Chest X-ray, AP view. Patient: 33 years old, sex F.
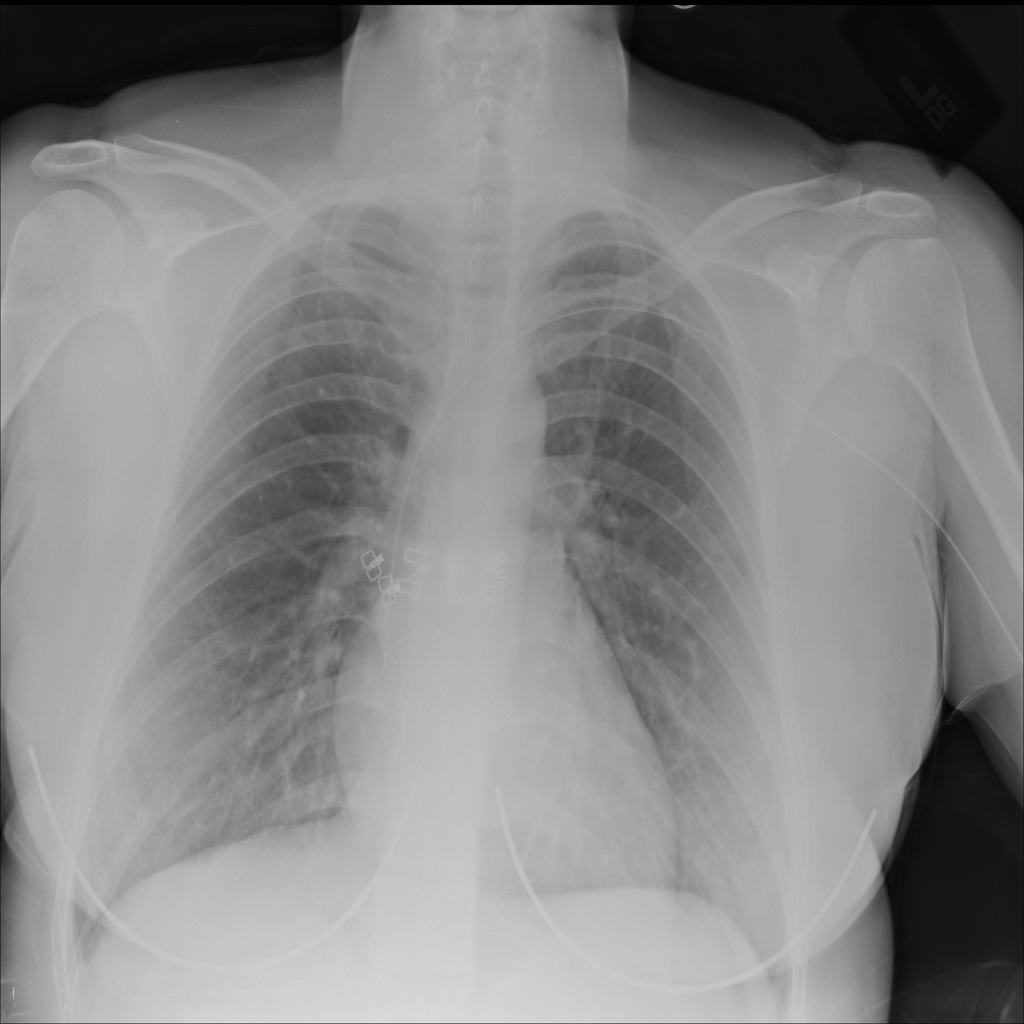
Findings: No Finding